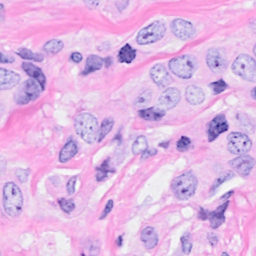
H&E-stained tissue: Breast